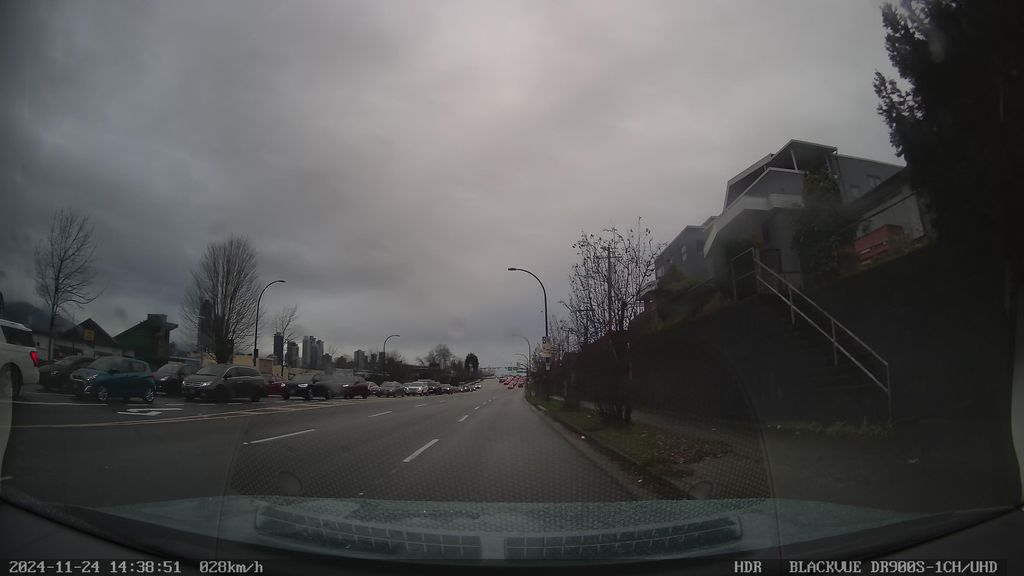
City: vancouver